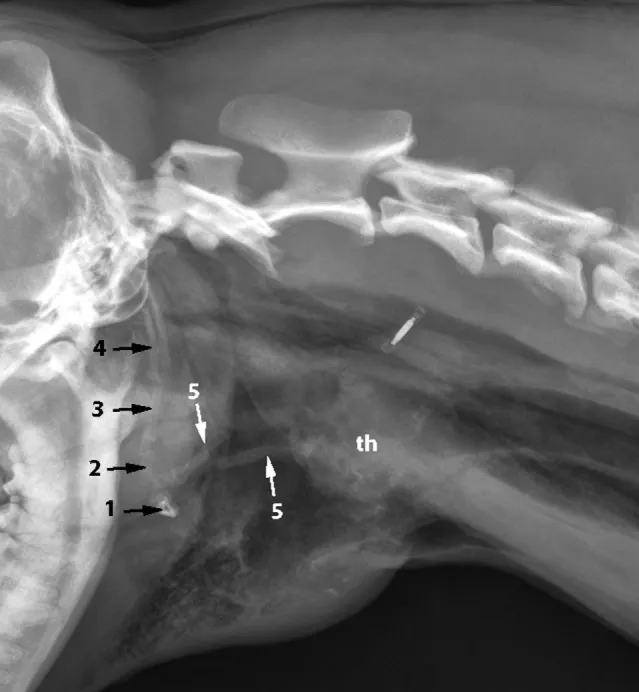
Latero-lateral radiograph of the neck: bilateral fracture of the thyrohyoid bones (white arrows). The hyoid bones (1-5) and thyroid cartilage (th) can be identified.
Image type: radiology (x_ray)